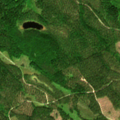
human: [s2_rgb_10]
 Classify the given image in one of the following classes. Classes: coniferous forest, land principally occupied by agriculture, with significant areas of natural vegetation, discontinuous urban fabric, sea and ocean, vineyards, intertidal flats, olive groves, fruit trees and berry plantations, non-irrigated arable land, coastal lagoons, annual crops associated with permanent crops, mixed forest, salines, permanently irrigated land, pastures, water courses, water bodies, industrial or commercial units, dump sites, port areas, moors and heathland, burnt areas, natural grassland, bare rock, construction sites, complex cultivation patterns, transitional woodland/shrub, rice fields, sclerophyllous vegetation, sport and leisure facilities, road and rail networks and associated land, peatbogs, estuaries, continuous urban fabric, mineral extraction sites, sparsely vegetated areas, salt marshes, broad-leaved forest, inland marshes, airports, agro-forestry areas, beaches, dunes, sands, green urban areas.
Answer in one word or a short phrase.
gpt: coniferous forest, mixed forest